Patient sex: M
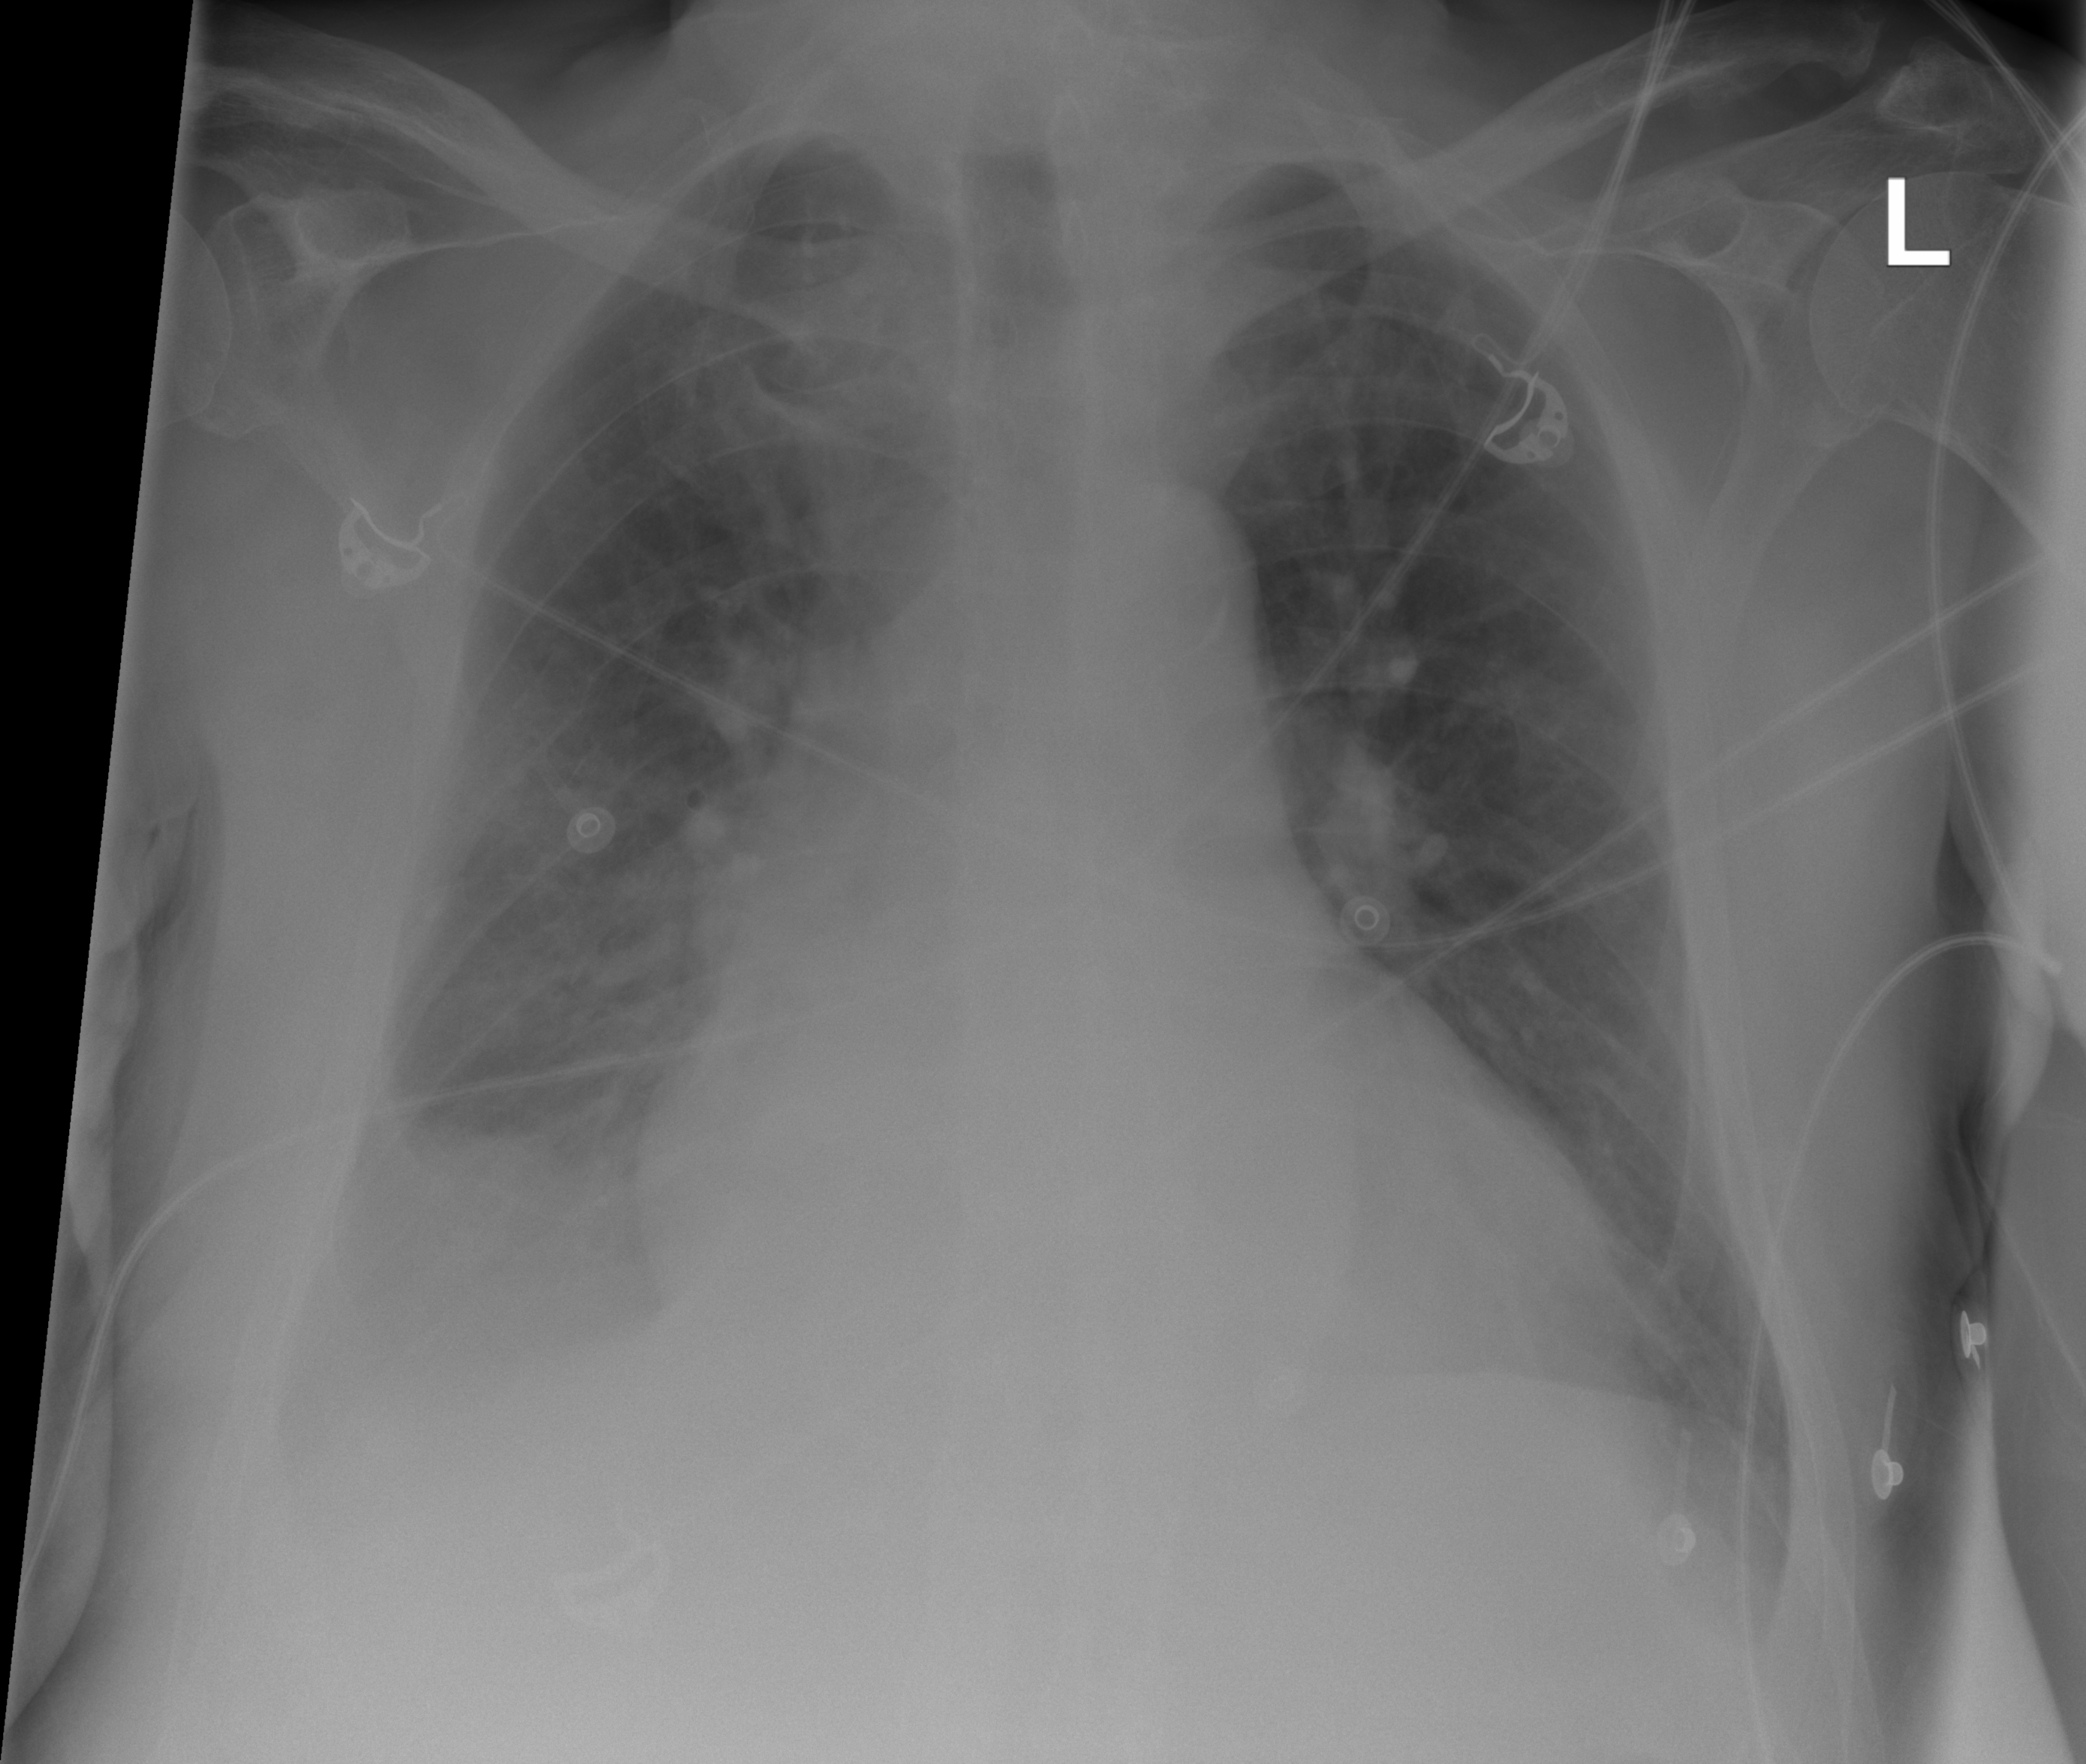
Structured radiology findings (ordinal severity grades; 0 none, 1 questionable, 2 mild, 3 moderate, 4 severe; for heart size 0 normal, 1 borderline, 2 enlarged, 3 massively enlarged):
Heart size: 2
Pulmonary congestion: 1
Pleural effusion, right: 2
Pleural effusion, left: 1
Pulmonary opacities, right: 0
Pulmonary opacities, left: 0
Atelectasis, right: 2
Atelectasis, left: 0